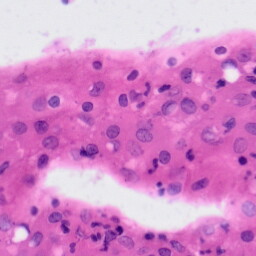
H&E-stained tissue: Tonsil